Field crop: maize
Growth stage: 2
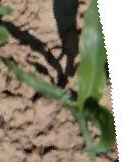
Species: maize